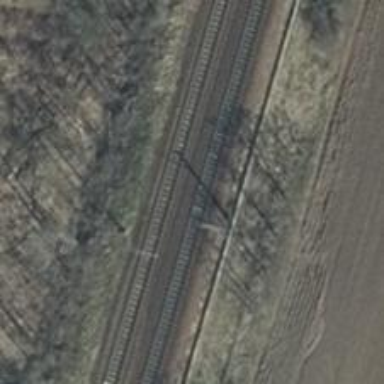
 featuring signals indicating bidirectional travel."